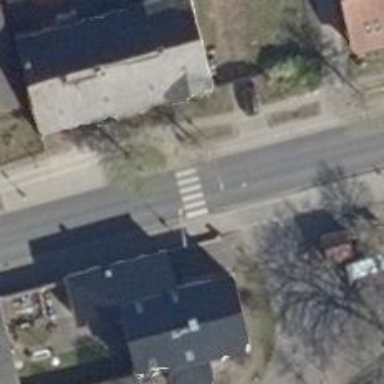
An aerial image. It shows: Uncontrolled zebra crossing on the road.